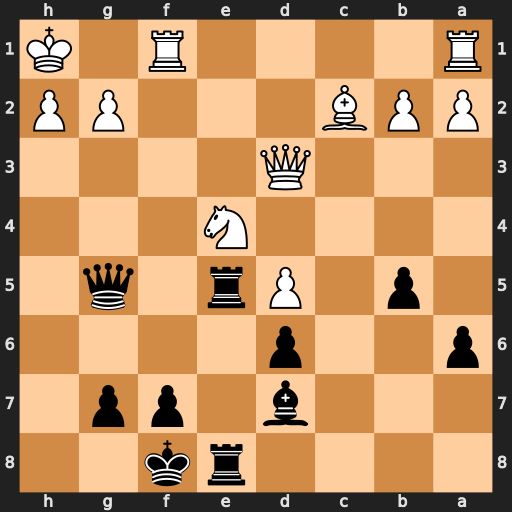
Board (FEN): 4rk2/3b1pp1/p2p4/1p1Pr1q1/4N3/3Q4/PPB3PP/R4R1K
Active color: b
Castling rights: -
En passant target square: -
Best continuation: Rxe4 Qxe4 Rxe4